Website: apple
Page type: payment
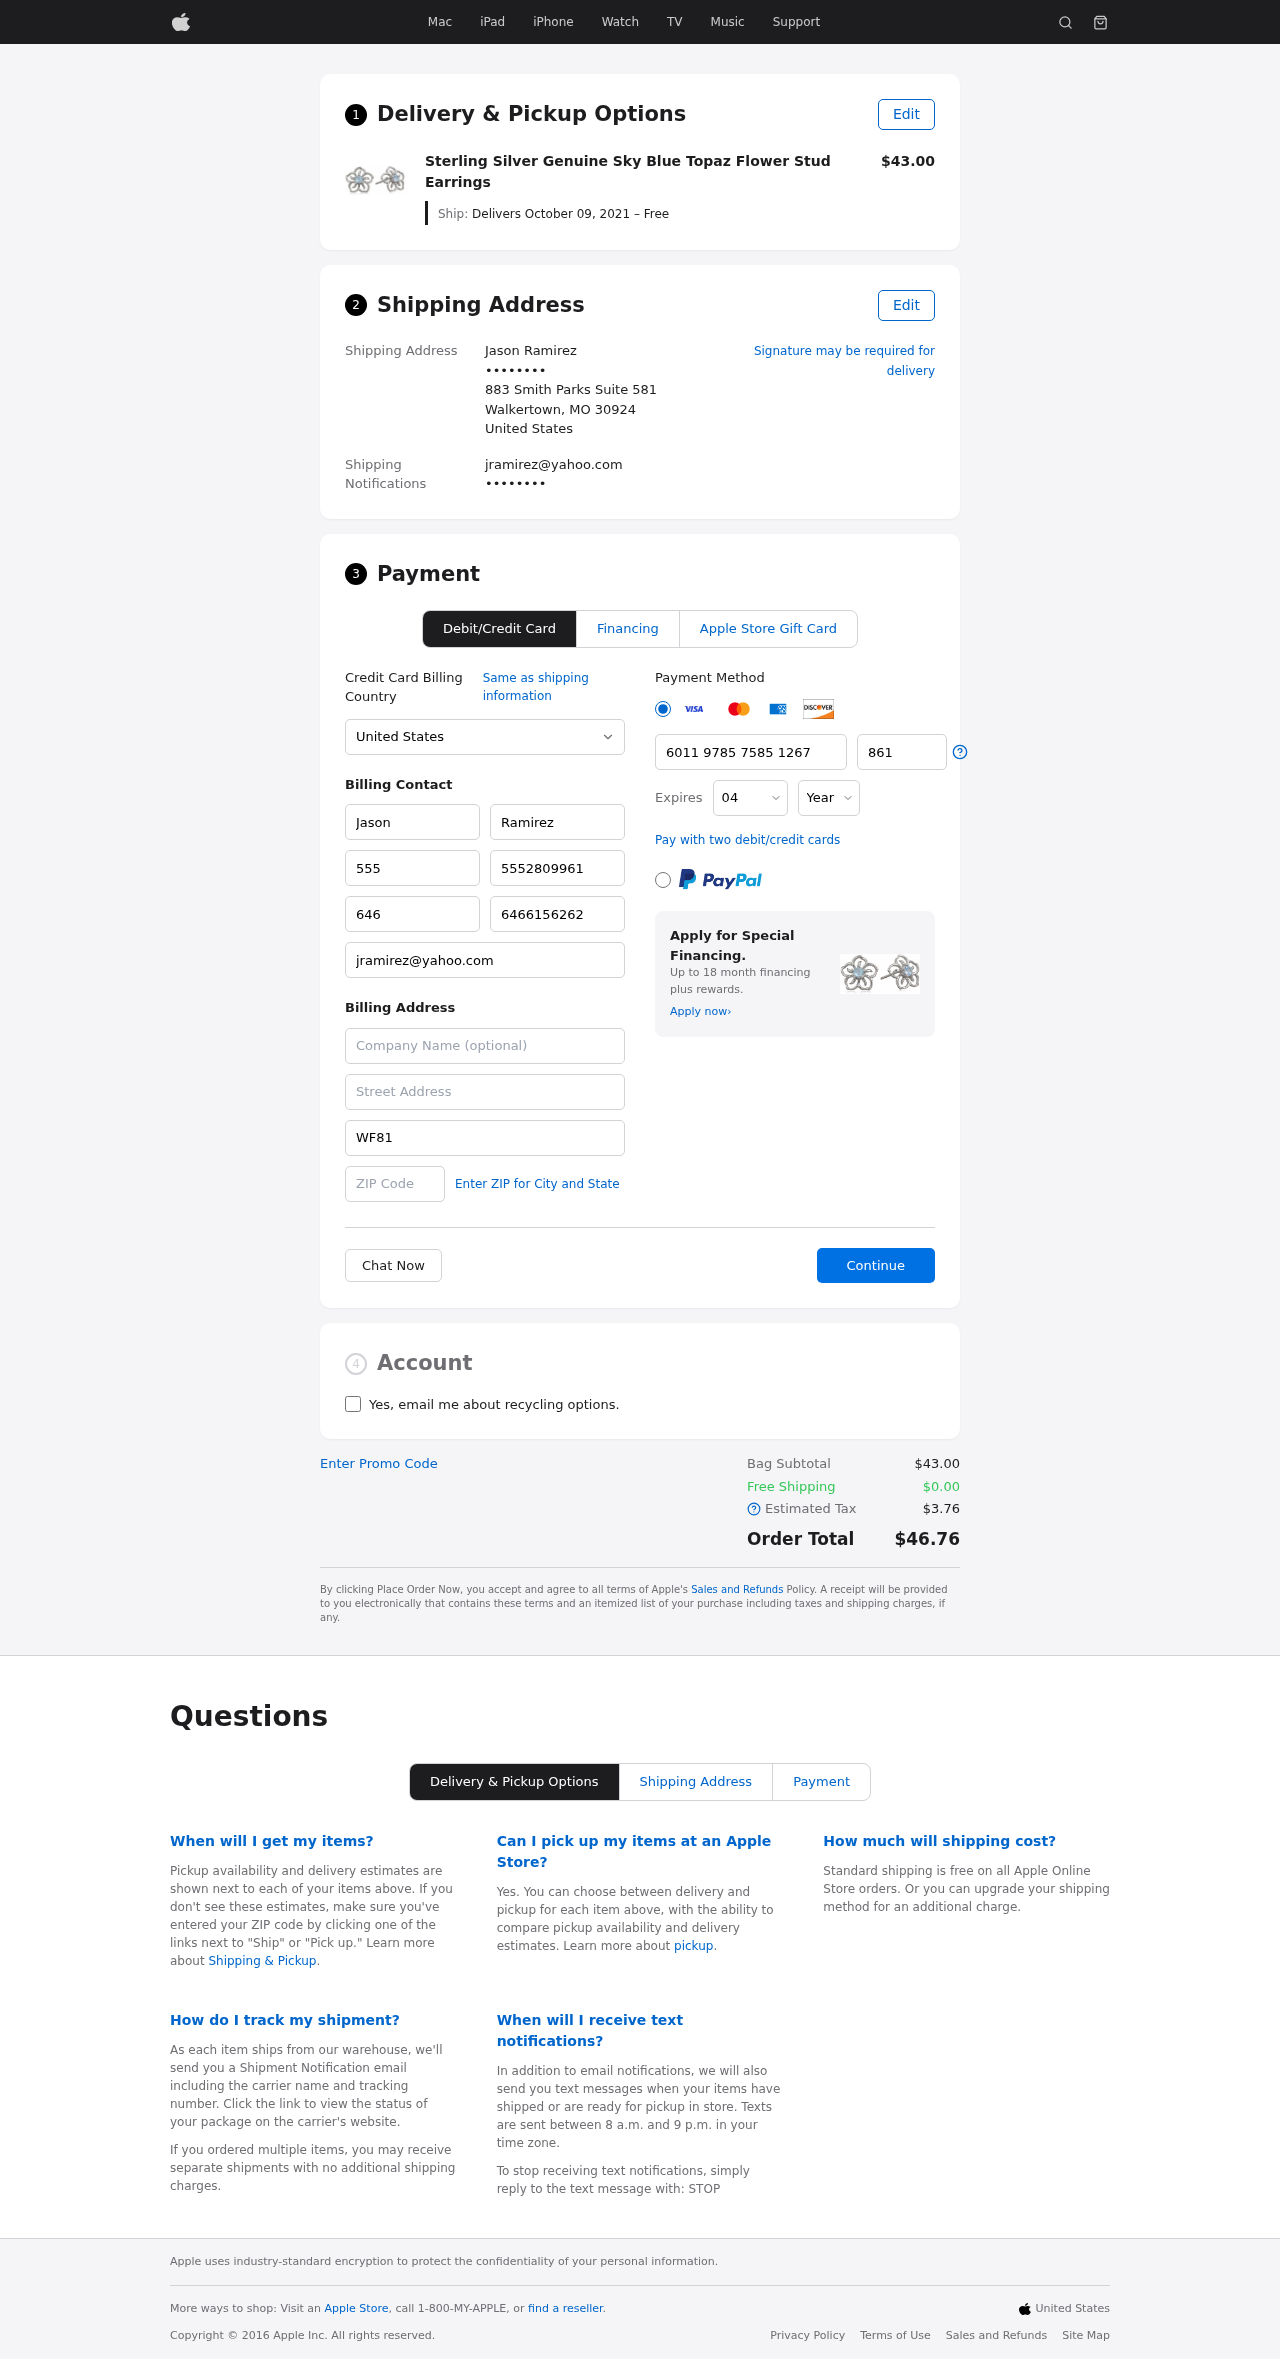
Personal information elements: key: PII_CARD_CVV
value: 861
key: PII_CARD_EXPIRY_MONTH
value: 04
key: PII_CARD_EXPIRY_YEAR
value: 27
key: PII_CARD_NUMBER
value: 6011 9785 7585 1267
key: PII_CITY_STATE_ZIP
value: Walkertown, MO 30924
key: PII_COUNTRY
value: United States
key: PII_EMAIL
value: jramirez@yahoo.com
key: PII_EMAIL2
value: jramirez@yahoo.com
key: PII_FIRSTNAME
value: Jason
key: PII_FULLNAME
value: Jason Ramirez
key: PII_LASTNAME
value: Ramirez
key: PII_PHONE3
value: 5552809961
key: PII_PHONE_ALT
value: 6466156262
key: PII_PHONE_ALT_AREA
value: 646
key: PII_PHONE_AREA
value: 555
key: PII_SECURITY_CODE
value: WF81
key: PII_STREET
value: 883 Smith Parks Suite 581
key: PII_PHONE
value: ••••••••
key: PII_PHONE2
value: ••••••••
Product elements: key: PRODUCT1_NAME
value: Sterling Silver Genuine Sky Blue Topaz Flower Stud Earrings
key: PRODUCT1_PRICE
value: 43
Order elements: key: ORDER_DELIVERY_DATE
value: Delivers October 09, 2021 – Free
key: ORDER_SUBTOTAL
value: $43.00
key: ORDER_SHIPPING_COST
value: $0.00
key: ORDER_TAX
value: $3.76
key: ORDER_TOTAL
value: $46.76